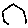
Label: hexagon